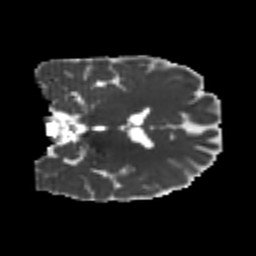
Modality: MD
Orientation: coronal
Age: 20
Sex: male
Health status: healthy
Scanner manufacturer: philips
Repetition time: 7.389 s
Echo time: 0.08599 s